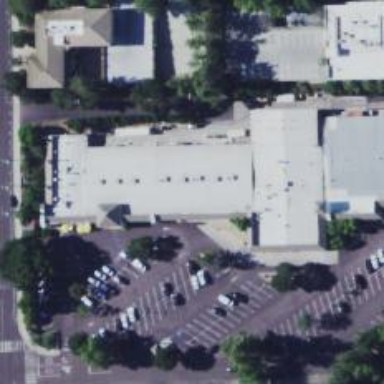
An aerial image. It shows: Pharmacy providing healthcare services.